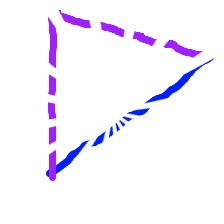
Shape: triangle